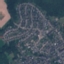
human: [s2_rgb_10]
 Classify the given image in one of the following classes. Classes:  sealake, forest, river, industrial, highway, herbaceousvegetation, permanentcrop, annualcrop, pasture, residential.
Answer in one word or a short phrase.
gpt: Residential